Question: Inside of GridLayout, odd numbered Button children do not appear.
I've tried several configurations of both Button and GridLayout size, size_hint, height, etc, and cant seem to fix this. Removing the Button class from the children fixes this, but I'd like the functionality of a button widget.
main.py:
'''
from kivy.app import App
from kivy.uix.relativelayout import RelativeLayout
from kivy.uix.gridlayout import GridLayout
from kivy.properties import NumericProperty, StringProperty, ListProperty
from kivy.uix.behaviors.focus import FocusBehavior
from kivy.uix.button import Button
class Tube(Button, RelativeLayout, FocusBehavior):
pass
class TubeMapView(GridLayout, FocusBehavior):
orderNumber = NumericProperty()
customerName = StringProperty("")
tubeList = ListProperty([])
bundleList = ListProperty([])
def add_tube(self):
self.tubeList.append(Tube())
self.add_widget(self.tubeList[-1])
def _on_focusable(self, instance, value):
self.add_tube()
def keyboard_on_key_down(self, window, keycode, text, modifiers):
print(keycode)
if keycode[1] is 'enter':
self.add_tube()
class LengthView(GridLayout):
pass
class AppView(GridLayout):
pass
class TubeMapApp(App):
pass
if __name__ == '__main__':
TubeMapApp().run()
'''
tubemap.kv:
'''
<Tube>:
size_hint_y: None
height: dp(60)
canvas.before:
Color:
rgba: (0,1,0,1)
Rectangle:
size: self.size
<LengthView>:
size_hint_x: 1
size_hint_y: 1
canvas.before:
Color:
rgba: (0,0,1,1)
Rectangle:
size: self.size
<TubeMapView>:
cols: 1
rows: None
size_hint_max_x:
size_hint_y: None
height: self.minimum_height
canvas.before:
Color:
rgba: (0,1,0,1)
Rectangle:
pos: self.pos
size: self.size
AppView:
cols: 2
rows: None
RelativeLayout:
size_hint_x: 0.75
ScrollView:
size: self.size
TubeMapView:
focus: True
Tube:
Tube:
Tube:
RelativeLayout:
size_hint_x: 0.25
ScrollView:
LengthView:
'''
I would expect each one to render, but instead only every other Button renders, starting with the first one:

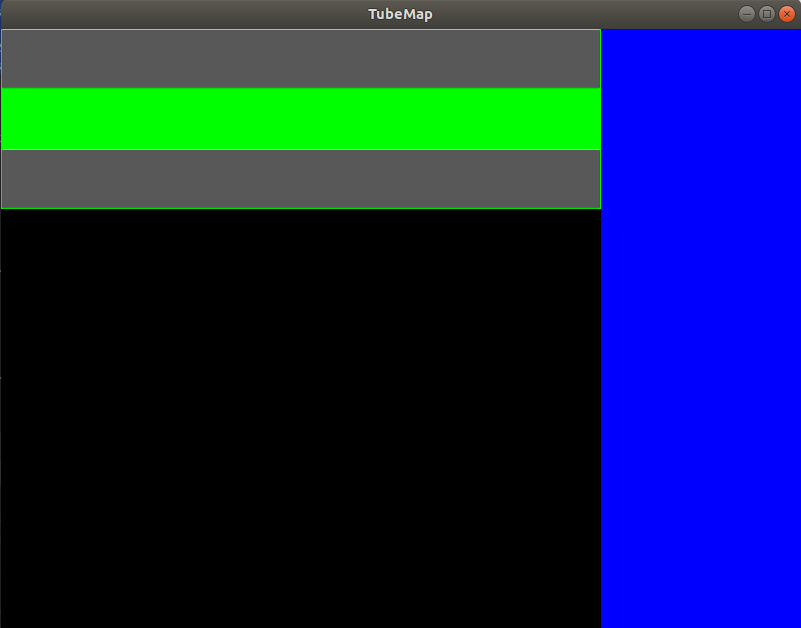
Answer: You can inherit from Button, RelativeLayout and FocusBehavior, and create your own style.
# Snippets - py file
'''
class Tube(Button, RelativeLayout, FocusBehavior):
pass
'''
# Snippets - kv fie
'''
<-Tube>:
text: ''
focus: False
size_hint_y: None
height: dp(60)
canvas.before:
Color:
rgba: (0,1,0,1)
# rgba: (1,0,1,0.5) if self.focus else (0,1,0,1)
Rectangle:
size: self.size
state_image: self.background_normal if self.state == 'normal' else self.background_down
disabled_image: self.background_disabled_normal if self.state == 'normal' else self.background_disabled_down
canvas:
Color:
rgba: (1,0,1,1) if self.focus else self.background_color
BorderImage:
border: self.border
pos: self.pos
size: self.size
source: self.disabled_image if self.disabled else self.state_image
Color:
rgba: 1, 1, 1, 1
Rectangle:
texture: self.texture
size: self.texture_size
pos: int(self.center_x - self.texture_size[0] / 2.), int(self.center_y - self.texture_size[1] / 2.)
'''
# Output
<URL>
# Example
The following kv file is a mock-up.
## poc.kv
'''
<-Tube>:
text: ''
focus: False
size_hint_y: None
height: dp(60)
canvas.before:
Color:
rgba: (0,1,0,1)
Rectangle:
size: self.size
state_image: self.background_normal if self.state == 'normal' else self.background_down
disabled_image: self.background_disabled_normal if self.state == 'normal' else self.background_disabled_down
canvas:
Color:
rgba: (1,0,1,1) if self.focus else self.background_color
BorderImage:
border: self.border
pos: self.pos
size: self.size
source: self.disabled_image if self.disabled else self.state_image
Color:
rgba: 1, 1, 1, 1
Rectangle:
texture: self.texture
size: self.texture_size
pos: int(self.center_x - self.texture_size[0] / 2.), int(self.center_y - self.texture_size[1] / 2.)
<LengthView>:
size_hint_x: 1
size_hint_y: 1
canvas.before:
Color:
rgba: (0,0,1,1)
Rectangle:
size: self.size
<TubeMapView>:
cols: 1
rows: None
size_hint_y: None
height: self.minimum_height
canvas.before:
Color:
rgba: (0,1,0,1)
Rectangle:
pos: self.pos
size: self.size
AppView:
cols: 2
rows: None
RelativeLayout:
size_hint_x: 0.75
ScrollView:
size: self.size
TubeMapView:
Tube:
focus: True
text: 'tube 1'
Tube:
text: 'tube 2'
Tube:
text: 'tube 3'
RelativeLayout:
size_hint_x: 0.25
ScrollView:
LengthView:
'''